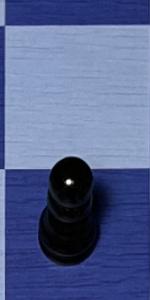
Label: Pawn_Black